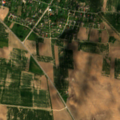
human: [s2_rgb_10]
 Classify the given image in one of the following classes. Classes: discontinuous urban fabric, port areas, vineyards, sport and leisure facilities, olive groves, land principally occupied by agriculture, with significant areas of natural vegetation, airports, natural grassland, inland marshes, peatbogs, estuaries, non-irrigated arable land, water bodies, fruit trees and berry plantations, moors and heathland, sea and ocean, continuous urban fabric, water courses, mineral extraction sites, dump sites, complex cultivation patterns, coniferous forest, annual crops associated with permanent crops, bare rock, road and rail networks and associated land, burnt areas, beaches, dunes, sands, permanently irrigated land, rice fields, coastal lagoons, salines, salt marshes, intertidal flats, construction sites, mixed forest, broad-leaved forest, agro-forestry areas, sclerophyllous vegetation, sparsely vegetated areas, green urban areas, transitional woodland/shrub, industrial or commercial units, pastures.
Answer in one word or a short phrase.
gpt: discontinuous urban fabric, non-irrigated arable land, complex cultivation patterns